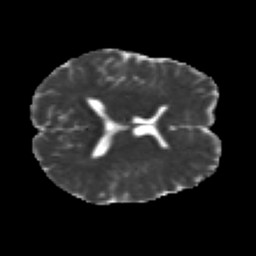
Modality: MD
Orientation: axial
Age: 27
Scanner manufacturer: siemens
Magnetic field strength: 3 T
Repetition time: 2.2 s
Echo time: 0.084 s